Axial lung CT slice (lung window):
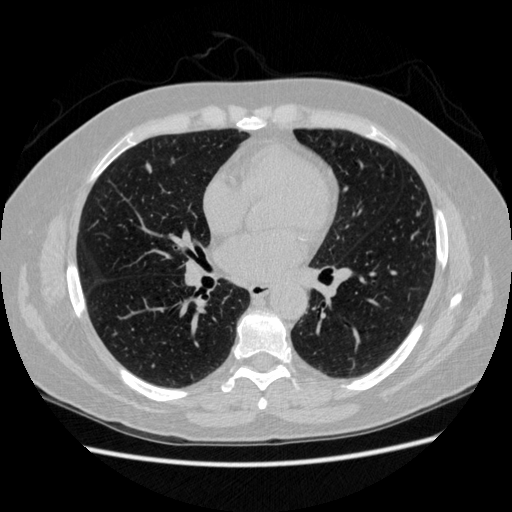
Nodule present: yes
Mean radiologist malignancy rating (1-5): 3